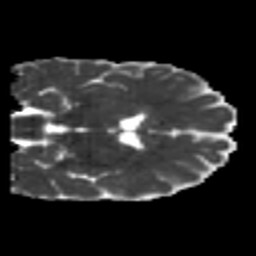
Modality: MD
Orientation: coronal
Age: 23
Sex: male
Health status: healthy
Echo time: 0.074 s